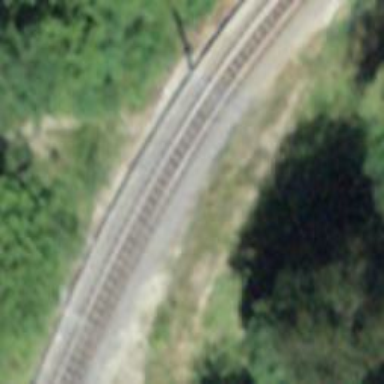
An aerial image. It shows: Narrow-gauge railway with single track. The railway is electrified with contact line.